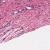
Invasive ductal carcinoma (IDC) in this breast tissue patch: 0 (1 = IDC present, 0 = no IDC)